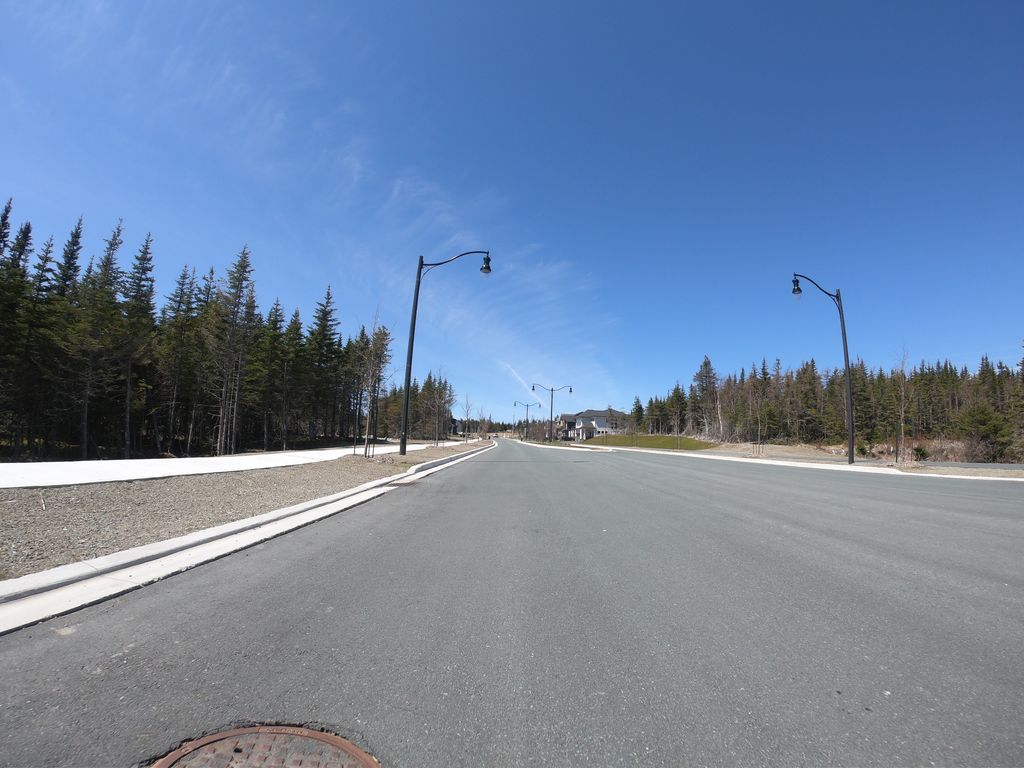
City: st_johns